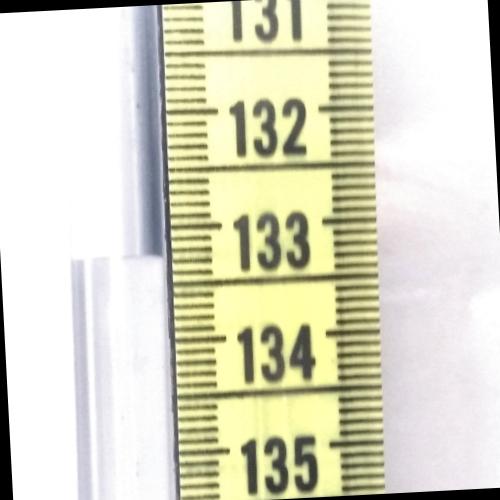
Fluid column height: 133.3 cm